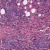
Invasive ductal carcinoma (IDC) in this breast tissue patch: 1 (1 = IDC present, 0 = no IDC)